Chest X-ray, AP view. Patient: 45 years old, sex F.
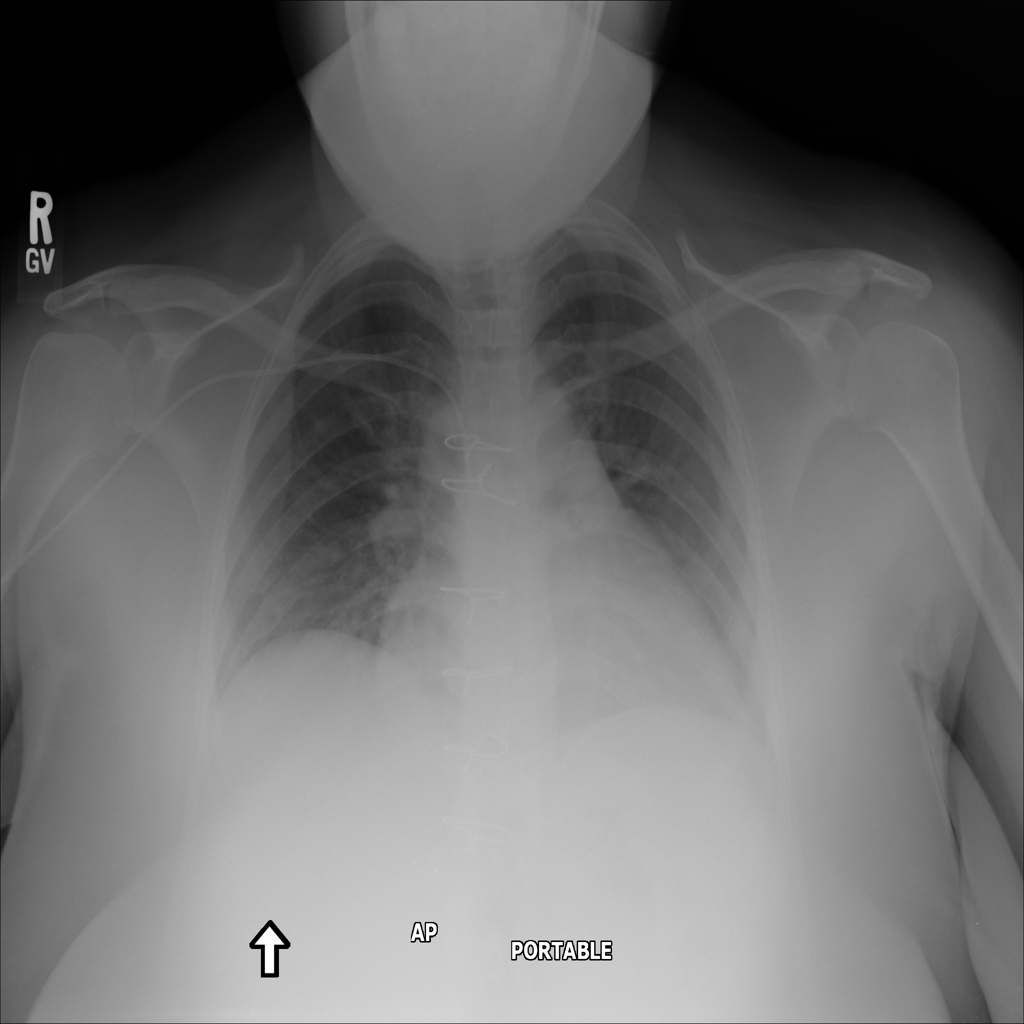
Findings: No Finding